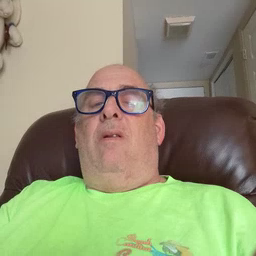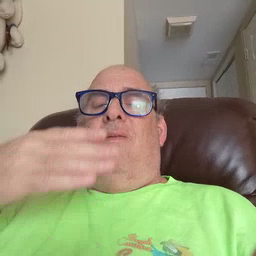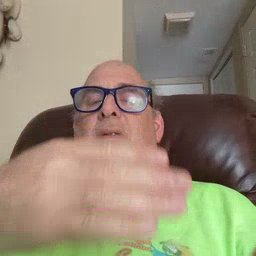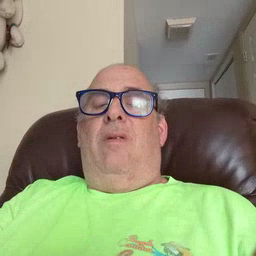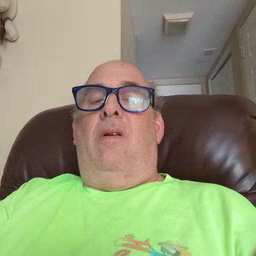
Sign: fish